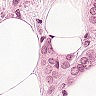
Metastatic tissue present: yes